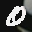
Label: 0